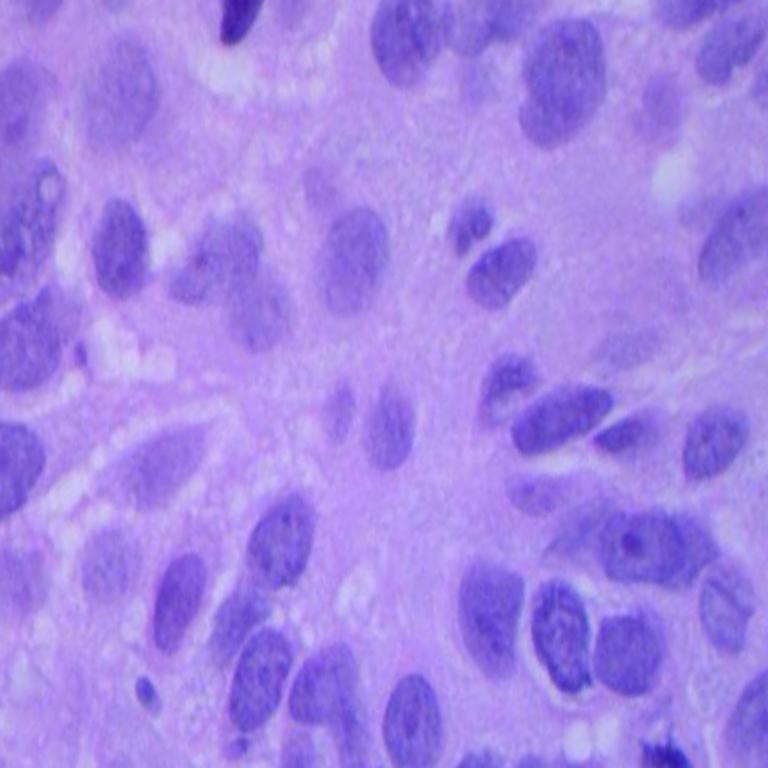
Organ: lung
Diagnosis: squamous carcinomas